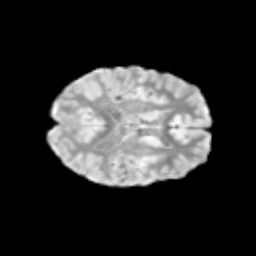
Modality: T2w
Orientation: axial
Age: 10
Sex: male
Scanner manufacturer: siemens
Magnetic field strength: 3 T
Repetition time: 3.8 s
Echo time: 0.07 s